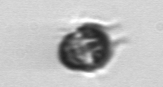
Label: Mesodinium